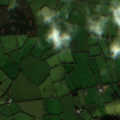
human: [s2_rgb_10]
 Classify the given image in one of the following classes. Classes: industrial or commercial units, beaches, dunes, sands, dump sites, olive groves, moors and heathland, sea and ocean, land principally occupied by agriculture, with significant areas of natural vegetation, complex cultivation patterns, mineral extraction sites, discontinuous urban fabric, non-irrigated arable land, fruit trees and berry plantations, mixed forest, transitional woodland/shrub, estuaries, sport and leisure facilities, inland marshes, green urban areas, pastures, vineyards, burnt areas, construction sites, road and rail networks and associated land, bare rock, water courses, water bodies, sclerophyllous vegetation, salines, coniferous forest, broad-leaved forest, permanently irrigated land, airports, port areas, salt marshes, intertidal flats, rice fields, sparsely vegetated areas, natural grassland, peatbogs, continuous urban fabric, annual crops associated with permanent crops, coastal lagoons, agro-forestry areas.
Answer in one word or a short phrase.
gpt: pastures, transitional woodland/shrub